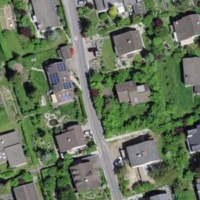
EUNIS habitat code: 54
Species observed at this site:
Salvia pratensis